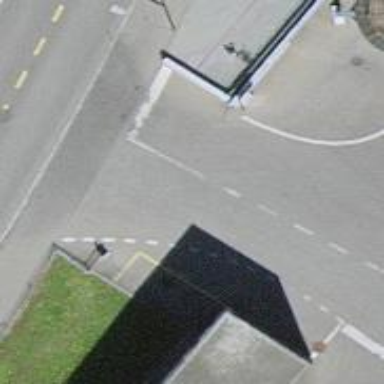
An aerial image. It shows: Sliding gate as barrier.